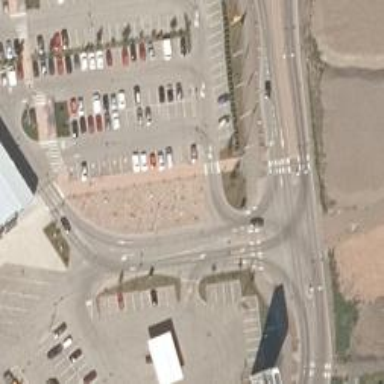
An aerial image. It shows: Zebra crossing on the road.